Question: I have a poorly designed table that I did not design and cannot fix/change because a 3rd party blackberry app that writes to it. The meat is that there is a start record and a stop record for tracking events with NO connection or validation that there is a match. The blackberry app does nothing to tie these records together. I have tried to create a join on its self and create temp tables with the begin and one with the end to full outer join them. The problem is that I have duplicate entries were the entry should be marked as having no mate. Existing data has rows with no mate on both the start and end records. I have searched SO for answers and I found some close answers that have led me this far. I know its a long post, sorry for that.
There is a table that surprisingly has a primary key. There is no pivot/intersection table. Structure is
'''
ID (int PK)
activityType varchar
beginEnd varchar ('begin' or 'end')
businessKey varchar nullable
date DATETIME
technician varchar
'''
The following columns are in the table as well, but are nullable, and not important to the query.
'''
dateSubmitted DATETIME
gpsLatitude float
gpsLongitude float
note varchar
odometer int
'''
---
The query that I have now that still leaves dupes: Showing and sorting ID and EndID are for debugging only
'''
DECLARE @DateFrom DATETIME
DECLARE @DateTo DATETIME
SET @DateFrom='20101101'
SET @DateTo='20101102'
DECLARE @Incomplete VARCHAR(15)
SET @Incomplete = 'Incomplete'
DECLARE @StartEvents TABLE
(
<URL> NOT NULL,
<URL> NOT NULL,
<URL> NULL,
<URL> NULL,
[date] [datetime] NOT NULL,
[dateSubmitted] [datetime] NULL,
[gpsLatitude] [float] NULL,
[gpsLongitude] [float] NULL,
<URL> NULL,
[odometer] [int] NULL,
<URL> NOT NULL
)
INSERT @StartEvents
([ID],[activityType],[beginEnd],[businessKey],[date],[dateSubmitted],[gpsLatitude]
,[gpsLongitude],[note],[odometer],[technician])
SELECT *
FROM dbo.TimeEntry
WHERE
[date] between @DateFrom AND @DateTo
AND beginEnd = 'Begin'
--AND [technician] = 'FRED'
ORDER by technician
------------------------------------------------------------
DECLARE @EndEvents TABLE
(
<URL> NOT NULL,
<URL> NOT NULL,
<URL> NULL,
<URL> NULL,
[date] [datetime] NOT NULL,
[dateSubmitted] [datetime] NULL,
[gpsLatitude] [float] NULL,
[gpsLongitude] [float] NULL,
<URL> NULL,
[odometer] [int] NULL,
<URL> NOT NULL
)
INSERT @EndEvents
([ID],[activityType],[beginEnd],[businessKey],[date],[dateSubmitted],[gpsLatitude]
,[gpsLongitude],[note],[odometer],[technician])
SELECT *
FROM dbo.TimeEntry
WHERE
[date] between @DateFrom AND @DateTo AND
beginEnd = 'End'
--AND [technician] = 'FRED'
ORDER by technician
-- And then a conventional SELECT
SELECT
StartEvents.id
,EndEvents.id AS EndID
,COALESCE(
StartEvents.activityType ,EndEvents.activityType ,'Not Available'
) AS ActivityType
--,StartEvents.beginEnd as [Begin]
--,EndEvents.beginEnd AS [End]
,COALESCE (
convert(VARCHAR(12), StartEvents.[date], 103),
convert(VARCHAR(12), EndEvents.[date], 103), @Incomplete
) as [Event Date]
,COALESCE (
convert(VARCHAR(12), EndEvents.[date], 103), @Incomplete
) as [End Date]
,COALESCE(
CONVERT(VARCHAR(5) , StartEvents.dateSubmitted , 108) , @Incomplete
) AS StartTime
,COALESCE(
CONVERT(VARCHAR(5) , EndEvents.dateSubmitted , 108) , @Incomplete
) AS EndTime
,COALESCE(
StartEvents.note, EndEvents.note, ''
) as [Note]
,COALESCE(
StartEvents.technician,EndEvents.technician,'Not Available'
) AS Technician
FROM
@StartEvents As StartEvents
FULL OUTER JOIN
@EndEvents AS EndEvents ON
StartEvents.technician = EndEvents.technician AND
StartEvents.businessKey = EndEvents.businessKey AND
StartEvents.activityType = EndEvents.activityType
AND convert(VARCHAR(12), StartEvents.[date], 103) = convert(VARCHAR(12), EndEvents.[date], 103)
-- WHERE
--StartEvents.[date] between @DateFrom AND @DateTo OR
--StartEvents.[dateSubmitted] between @DateFrom AND @DateTo
ORDER BY
StartEvents.Technician,
ID,ENDID
'''
---
DATA:
'''
id,activityType,beginEnd,businessKey,date,dateSubmitted,gpsLatitude,gpsLongitude,note,odometer,technician
23569,Standby,Begin,,2010-11-01 08:00:13.000,2010-11-01 08:26:45.533,34.139,-77.895,#1140,28766,barthur@fubar.com
23570,Travel,Begin,<PHONE>,2010-11-01 07:00:44.000,2010-11-01 08:34:15.370,35.0634,-80.7668,,18706,creneau@fubar.com
23571,Standby,End,,2010-11-01 08:30:08.000,2010-11-01 08:35:20.463,34.0918,-77.9002,#1140,28766,barthur@fubar.com
23572,Travel,Begin,<PHONE>,2010-11-01 08:30:41.000,2010-11-01 08:36:56.420,34.0918,-77.9002,,28766,barthur@fubar.com
23573,Travel,End,<PHONE>,2010-11-01 08:45:00.000,2010-11-01 08:44:15.553,34.0918,-77.9002,,28768,barthur@fubar.com
23574,OnSite,Begin,<PHONE>,2010-11-01 08:45:41.000,2010-11-01 09:24:23.943,34.0918,-77.9002,,0,barthur@fubar.com
23575,OnSite,End,<PHONE>,2010-11-01 09:30:10.000,2010-11-01 09:33:19.953,34.0918,-77.9002,,28768,barthur@fubar.com
23576,Travel,Begin,<PHONE>,2010-11-01 09:30:20.000,2010-11-01 09:34:57.330,34.0918,-77.9002,,28768,barthur@fubar.com
23577,Travel,End,<PHONE>,2010-11-01 09:45:51.000,2010-11-01 09:42:39.230,34.0918,-77.9002,,28771,barthur@fubar.com
23578,Travel,Begin,<PHONE>,2010-11-01 09:00:23.000,2010-11-01 09:58:22.857,34.9827,-80.5365,,18749,creneau@fubar.com
23579,OnSite,Begin,<PHONE>,2010-11-01 09:45:47.000,2010-11-01 10:41:10.563,34.139,-77.895,,0,barthur@fubar.com
23580,OnSite,End,<PHONE>,2010-11-01 10:45:43.000,2010-11-01 11:09:14.393,34.139,-77.895,,28771,barthur@fubar.com
23581,OnSite,Begin,<PHONE>,2010-11-01 10:45:42.000,2010-11-01 11:29:26.447,34.139,-77.895,#1015,28771,barthur@fubar.com
23582,OnSite,End,<PHONE>,2010-11-01 11:15:18.000,2010-11-01 11:55:28.603,34.139,-77.895,#1015,28771,barthur@fubar.com
23583,Travel,Begin,,2010-11-01 11:15:06.000,2010-11-01 11:56:01.633,34.139,-77.895,"#1142 Fuel, #1154 Tickets",28771,barthur@fubar.com
23584,Travel,End,,2010-11-01 12:00:47.000,2010-11-01 12:07:54.867,34.139,-77.895,"#1154, #1142",28774,barthur@fubar.com
23585,Travel,End,,2010-11-01 12:00:47.000,2010-11-01 12:07:55.087,34.139,-77.895,"#1154, #1142",28774,barthur@fubar.com
23586,Break,Begin,,2010-11-01 12:00:26.000,2010-11-01 12:08:06.007,34.139,-77.895,#1153,28774,barthur@fubar.com
23587,Travel,End,,2010-11-01 12:00:47.000,2010-11-01 12:08:06.040,34.139,-77.895,"#1154, #1142",28774,barthur@fubar.com
23588,Break,Begin,,2010-11-01 12:00:26.000,2010-11-01 12:08:06.070,34.139,-77.895,#1153,28774,barthur@fubar.com
23589,Travel,End,,2010-11-01 12:00:47.000,2010-11-01 12:16:02.673,34.139,-77.895,"#1154, #1142",28774,barthur@fubar.com
23590,Travel,End,,2010-11-01 12:00:47.000,2010-11-01 12:16:14.220,34.139,-77.895,"#1154, #1142",28774,barthur@fubar.com
23591,Travel,Begin,<PHONE>,2010-11-01 11:45:19.000,2010-11-01 12:35:46.363,35.0634,-80.7668,,18760,creneau@fubar.com
23592,Travel,Begin,<PHONE>,2010-11-01 13:15:14.000,2010-11-01 13:58:51.050,34.0918,-77.9002,,28774,barthur@fubar.com
23593,Travel,Begin,<PHONE>,2010-11-01 13:15:14.000,2010-11-01 13:59:03.830,34.0918,-77.9002,,28774,barthur@fubar.com
23594,Travel,Begin,<PHONE>,2010-11-01 13:15:14.000,2010-11-01 13:59:03.893,34.1594,-77.8929,,28774,barthur@fubar.com
23595,Travel,Begin,<PHONE>,2010-11-01 13:15:14.000,2010-11-01 13:59:03.940,34.1594,-77.8929,,28774,barthur@fubar.com
23596,Travel,Begin,<PHONE>,2010-11-01 13:15:14.000,2010-11-01 13:59:15.880,34.1594,-77.8929,,28774,barthur@fubar.com
23597,Travel,Begin,<PHONE>,2010-11-01 13:15:14.000,2010-11-01 13:59:15.927,34.2743,-77.8668,,28774,barthur@fubar.com
23598,Travel,Begin,<PHONE>,2010-11-01 13:15:14.000,2010-11-01 13:59:15.987,34.2743,-77.8668,,28774,barthur@fubar.com
23599,Travel,Begin,<PHONE>,2010-11-01 14:00:13.000,2010-11-01 14:29:45.320,35.0634,-80.7668,,18779,creneau@fubar.com
23600,Travel,End,<PHONE>,2010-11-01 15:15:58.000,2010-11-01 15:15:40.403,35.3414,-78.0325,,28880,barthur@fubar.com
23601,Travel,Begin,<PHONE>,2010-11-01 15:30:46.000,2010-11-01 15:41:41.810,35.0661,-80.8376,,18781,creneau@fubar.com
23602,OnSite,Begin,<PHONE>,2010-11-01 15:15:23.000,2010-11-01 15:59:45.203,35.3873,-77.9395,,28880,barthur@fubar.com
23603,OnSite,End,<PHONE>,2010-11-01 16:15:22.000,2010-11-01 16:06:09.150,35.3873,-77.9395,,28880,barthur@fubar.com
23604,Travel,Begin,<PHONE>,2010-11-01 16:15:15.000,2010-11-01 16:15:25.253,35.3873,-77.9395,,28880,barthur@fubar.com
23605,Travel,Begin,,2010-11-01 16:15:12.000,2010-11-01 16:20:49.933,35.0445,-80.8227,Return trip home,18785,creneau@fubar.com
23606,Travel,End,<PHONE>,2010-11-01 16:30:48.000,2010-11-01 16:26:43.360,35.3873,-77.9395,,28884,barthur@fubar.com
23607,Travel,End,,2010-11-01 17:30:14.000,2010-11-01 17:23:57.897,35.2724,-81.1577,Return trip home,18822,creneau@fubar.com
23608,OnSite,Begin,<PHONE>,2010-11-01 16:30:48.000,2010-11-01 18:38:32.700,35.3941,-77.994,,28880,barthur@fubar.com
23609,Travel,Begin,<PHONE>,2010-11-01 17:45:16.000,2010-11-01 18:39:05.683,35.3941,-77.994,,28884,barthur@fubar.com
23610,OnSite,End,<PHONE>,2010-11-01 17:45:52.000,2010-11-01 18:41:36.980,35.3941,-77.994,,28884,barthur@fubar.com
23611,OnSite,Begin,<PHONE>,2010-11-01 18:00:38.000,2010-11-01 18:42:12.763,35.3941,-77.994,,28888,barthur@fubar.com
23612,OnSite,End,<PHONE>,2010-11-01 18:30:44.000,2010-11-01 18:43:29.123,35.3941,-77.994,,28888,barthur@fubar.com
23613,Standby,Begin,,2010-11-01 18:30:58.000,2010-11-01 18:45:28.857,35.3941,-77.994,#1157 ergo,28888,barthur@fubar.com
23614,Standby,End,,2010-11-01 18:45:26.000,2010-11-01 18:46:01.167,35.3941,-77.994,#1157 ergo redo,28888,barthur@fubar.com
23615,Travel,Begin,,2010-11-01 18:45:24.000,2010-11-01 18:47:37.803,35.3941,-77.994,RTN,28888,barthur@fubar.com
23616,Travel,End,,2010-11-01 20:45:05.000,2010-11-01 20:34:39.433,34.139,-77.895,#1142 Fueled,28990,barthur@fubar.com
'''
In this image you see that the highlighted rows are showing 6 end times with the same begin times. and records 14 and 15 show 2 begins and no ends.

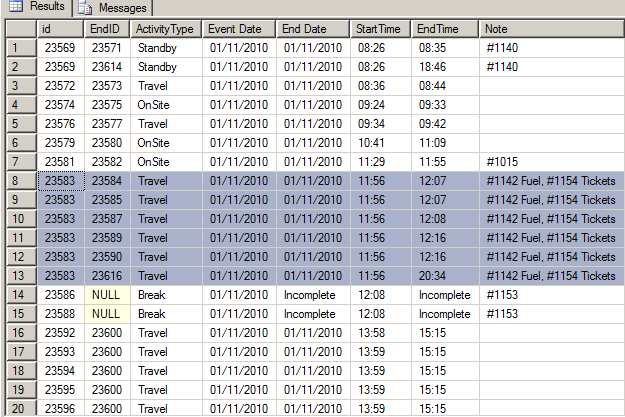
Answer: Here is a method which abuses the row_number function. Please check the comments for some explanation.
'''
;with Seq as (
-- Create a master sequence of events
-- Trust the date column to be accurate (don't match a Begin to an earlier End)
select id, activitytype, beginend
, coalesce(businesskey, '') as businesskey -- Needed to match nulls as equal
, [date], technician, note
, row_number() over (partition by technician, businesskey, activitytype order by [date], beginend, id) as rownumber
from TimeEntry
)
select b.id as BeginID
, e.id as EndID
, coalesce(b.technician, e.technician) as Technician
, coalesce(b.businesskey, e.businesskey) as BusinessKey
, coalesce(b.activitytype, e.activitytype) as ActivityType
, coalesce(convert(char(10), b.[date], 103), 'Incomplete') as BeginDate
, coalesce(convert(char(10), e.[date], 103), 'Incomplete') as EndDate
, coalesce(convert(char(5), b.[date], 108), 'Incomplete') as BeginTime
, coalesce(convert(char(5), e.[date], 108), 'Incomplete') as EndTime
, b.note as BeginNote
, e.note as EndNote
from (select * from Seq where beginend = 'Begin') b -- Get all Begins
full outer join (select * from Seq where beginend = 'End') e -- Get all Ends
on b.technician = e.technician
and b.businesskey = e.businesskey
and b.activitytype = e.activitytype
and b.rownumber = e.rownumber - 1 -- Match a Begin with only the very next End of that type
order by coalesce(b.[date], e.[date])
, coalesce(b.id, e.id)
, coalesce(b.technician, e.technician)
, coalesce(b.businesskey, e.businesskey)
, coalesce(b.activitytype, e.activitytype)
'''
And the <URL> should anyone want the DDL or demo.